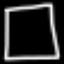
Label: square